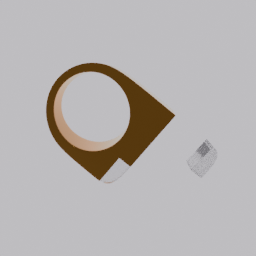
Label: electronics